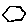
Label: hexagon